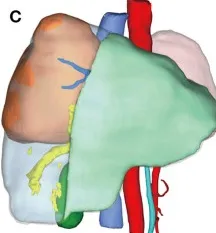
Computed tomography (CT) scans and three-dimensional reconstruction after portal vein embolization (PVE) and multimodality therapy. (C) The ratio of future liver remnant (the light green area) to the standard liver volume (SLV) was 67.74%, which was well-tolerated for hepatectomy.
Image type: radiology (ct)